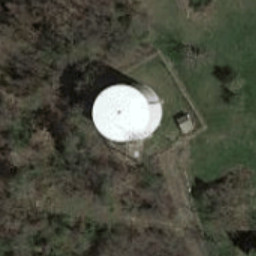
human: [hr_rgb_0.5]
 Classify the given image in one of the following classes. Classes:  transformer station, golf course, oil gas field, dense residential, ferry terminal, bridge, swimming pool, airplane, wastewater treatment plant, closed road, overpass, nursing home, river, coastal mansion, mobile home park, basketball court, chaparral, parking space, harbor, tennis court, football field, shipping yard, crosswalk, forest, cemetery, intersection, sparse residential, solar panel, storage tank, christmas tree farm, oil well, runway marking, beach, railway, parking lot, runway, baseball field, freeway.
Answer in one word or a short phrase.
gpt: storage tank